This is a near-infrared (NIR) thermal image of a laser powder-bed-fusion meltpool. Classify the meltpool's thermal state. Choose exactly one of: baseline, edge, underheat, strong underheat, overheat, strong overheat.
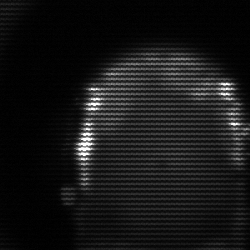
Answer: baseline